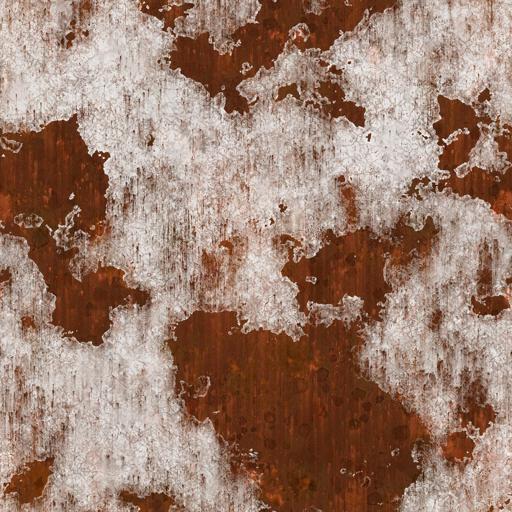
Tags: metal paint painted rust